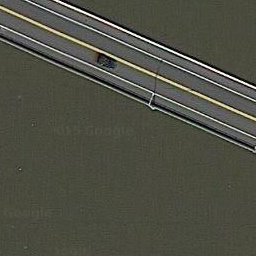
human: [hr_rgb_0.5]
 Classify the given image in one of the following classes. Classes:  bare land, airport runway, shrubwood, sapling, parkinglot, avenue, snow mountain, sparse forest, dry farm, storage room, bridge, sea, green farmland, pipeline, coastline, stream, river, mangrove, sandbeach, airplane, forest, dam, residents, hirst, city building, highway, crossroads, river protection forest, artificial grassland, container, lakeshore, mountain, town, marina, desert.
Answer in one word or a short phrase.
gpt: bridge